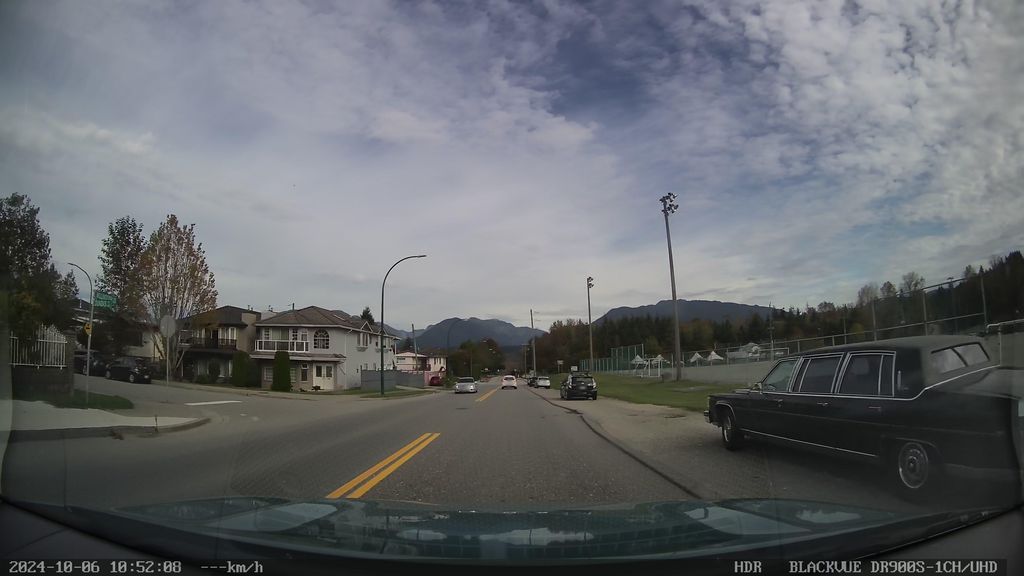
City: vancouver